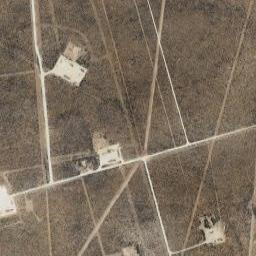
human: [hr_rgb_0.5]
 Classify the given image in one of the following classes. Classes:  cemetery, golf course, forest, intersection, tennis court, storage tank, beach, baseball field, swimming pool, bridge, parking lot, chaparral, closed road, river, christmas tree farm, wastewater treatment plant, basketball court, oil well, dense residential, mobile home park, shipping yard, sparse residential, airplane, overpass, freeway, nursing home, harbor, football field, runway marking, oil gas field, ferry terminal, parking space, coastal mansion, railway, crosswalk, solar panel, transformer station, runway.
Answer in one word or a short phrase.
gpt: oil gas field